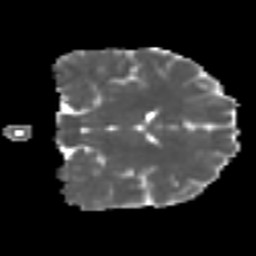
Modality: MD
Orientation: coronal
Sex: male
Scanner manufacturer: ge
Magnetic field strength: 3 T
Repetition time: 7 s
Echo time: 0.08 s